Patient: sex F, age 74
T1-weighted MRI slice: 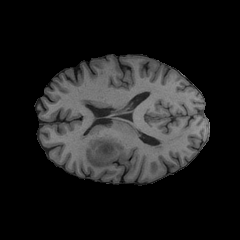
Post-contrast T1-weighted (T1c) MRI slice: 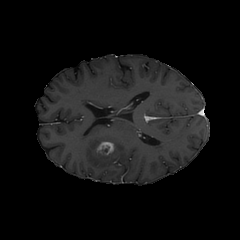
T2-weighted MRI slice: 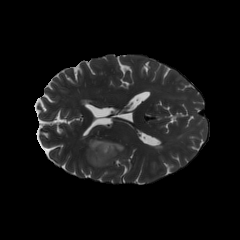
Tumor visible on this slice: yes
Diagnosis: Glioblastoma, IDH-wildtype
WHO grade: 4